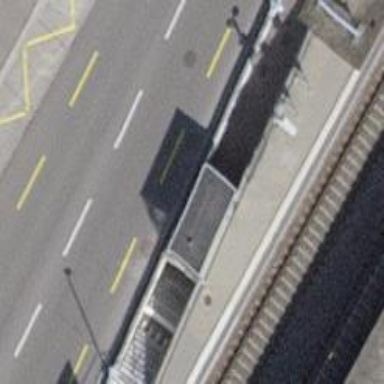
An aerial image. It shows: Tunnel path with asphalt surface.